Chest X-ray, PA view. Patient: 64 years old, sex M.
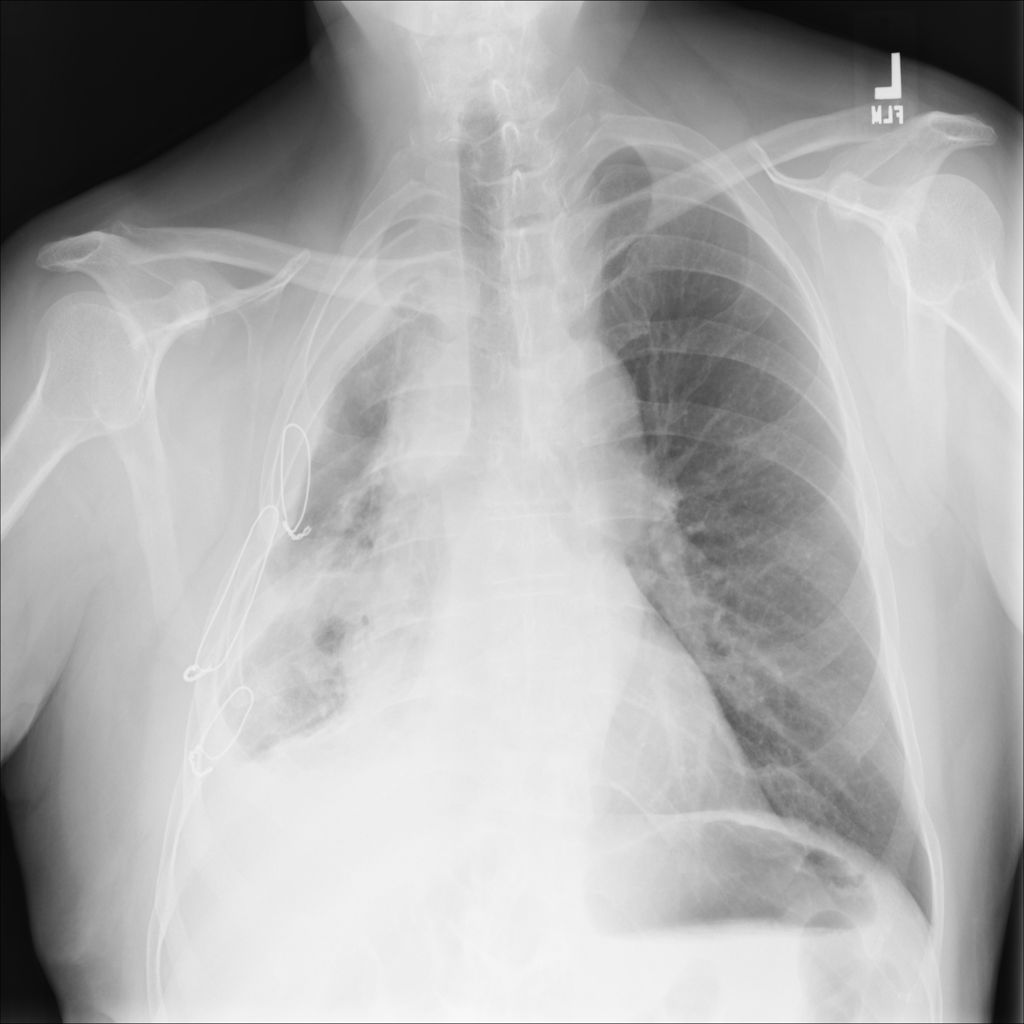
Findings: Fibrosis, Pleural_Thickening